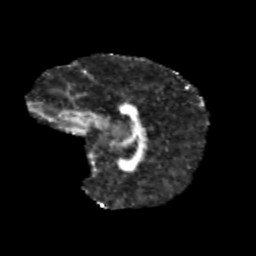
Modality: FA
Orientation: sagittal
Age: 10
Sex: female
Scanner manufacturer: siemens
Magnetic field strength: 3 T
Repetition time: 3.8 s
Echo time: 0.07 s